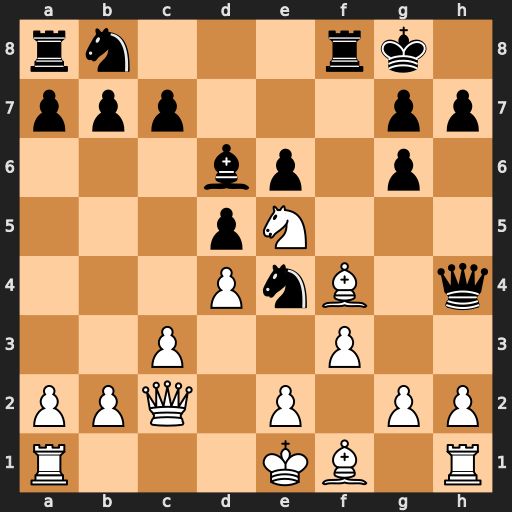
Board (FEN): rn3rk1/ppp3pp/3bp1p1/3pN3/3PnB1q/2P2P2/PPQ1P1PP/R3KB1R
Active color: w
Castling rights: KQ
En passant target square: -
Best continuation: g3 Nxg3 Bxg3